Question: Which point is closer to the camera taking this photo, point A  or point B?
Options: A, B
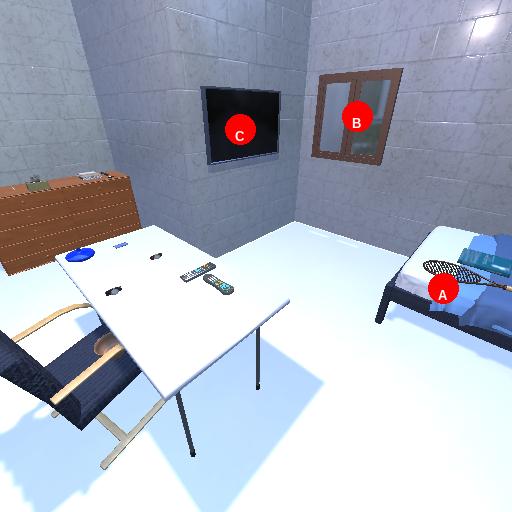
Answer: A